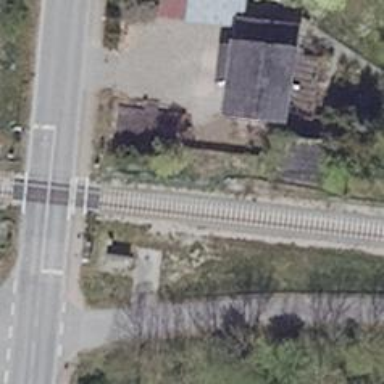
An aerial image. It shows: Railway signal.